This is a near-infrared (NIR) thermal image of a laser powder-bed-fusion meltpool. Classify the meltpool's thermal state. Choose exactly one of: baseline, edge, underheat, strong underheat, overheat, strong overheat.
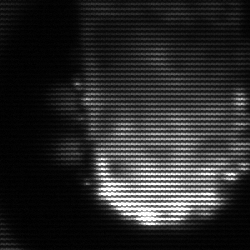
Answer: baseline